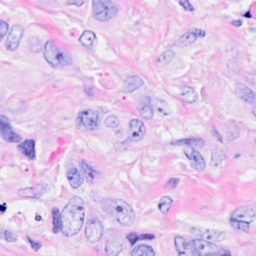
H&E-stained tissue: Breast